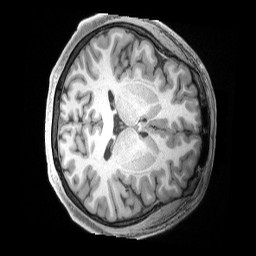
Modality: T1w
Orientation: axial
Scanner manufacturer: siemens
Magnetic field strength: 3 T
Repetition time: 2.4 s
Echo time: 0.00222 s